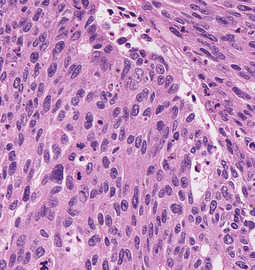
Tumor epithelial tissue: yes
Tumor-associated stroma tissue: no
Normal tissue: no